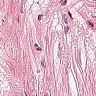
Metastatic tissue present: no